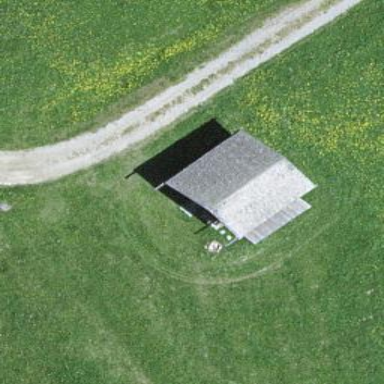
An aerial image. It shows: Stable building.